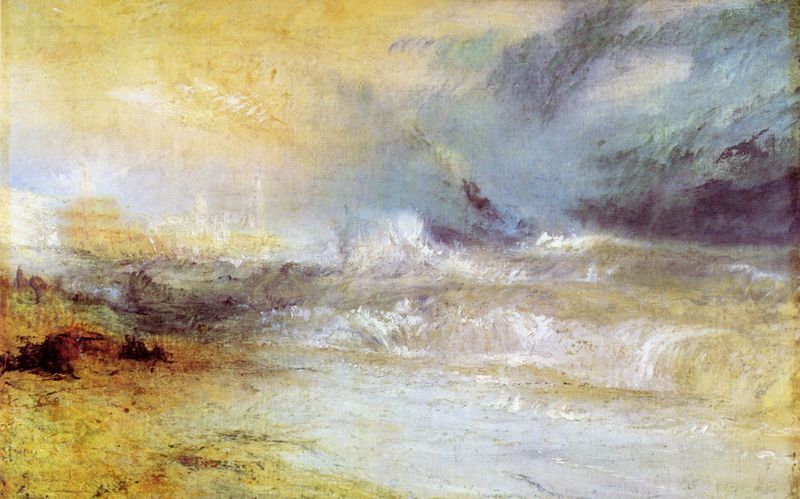
Titel: Wellen, die am geschützten Ufer brechen
Künstler: William Turner
Standort: London
Institution: Tate Gallery
Schlagwörter: blau, dunkel, gemälde, gewitter, himmel, kampf, meer, wasser, weiß, wolken, aquarell, gelb, impressionismus, landschaft, sand, see, stadt, ufer, braun, grau, hell, licht, orange, ölbild, eis, gebäude, gras, schnee, wolke, malerei, öl, erde, feld, hügel, natur, wind, pastos, sonne, land, england, wasserfall, gischt, küste, schiff, schiffe, strand, welle, wellen, moderne, segelschiff, abstrakt, berge, gebirge, sonnenlicht, farbe, nebel, herbst, romantik, schaum, brandung, sturm, turner, unwetter, wetter, stimmung, helligkeit, stand, schein, diffus, kentern, kaskade, william, william turner, sphäre, mallord, gelb#, blizzard